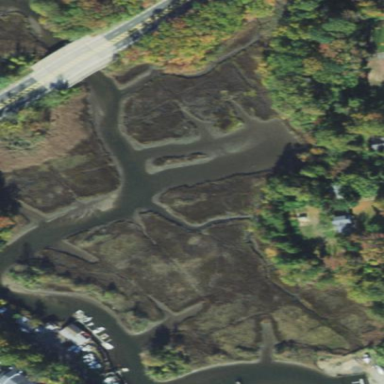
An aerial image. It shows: Beautiful wet meadow natural wetland.